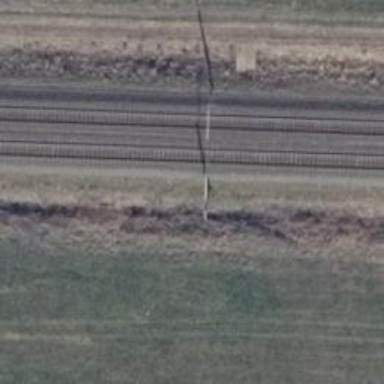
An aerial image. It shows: Milestone along the railway with catenary mast.